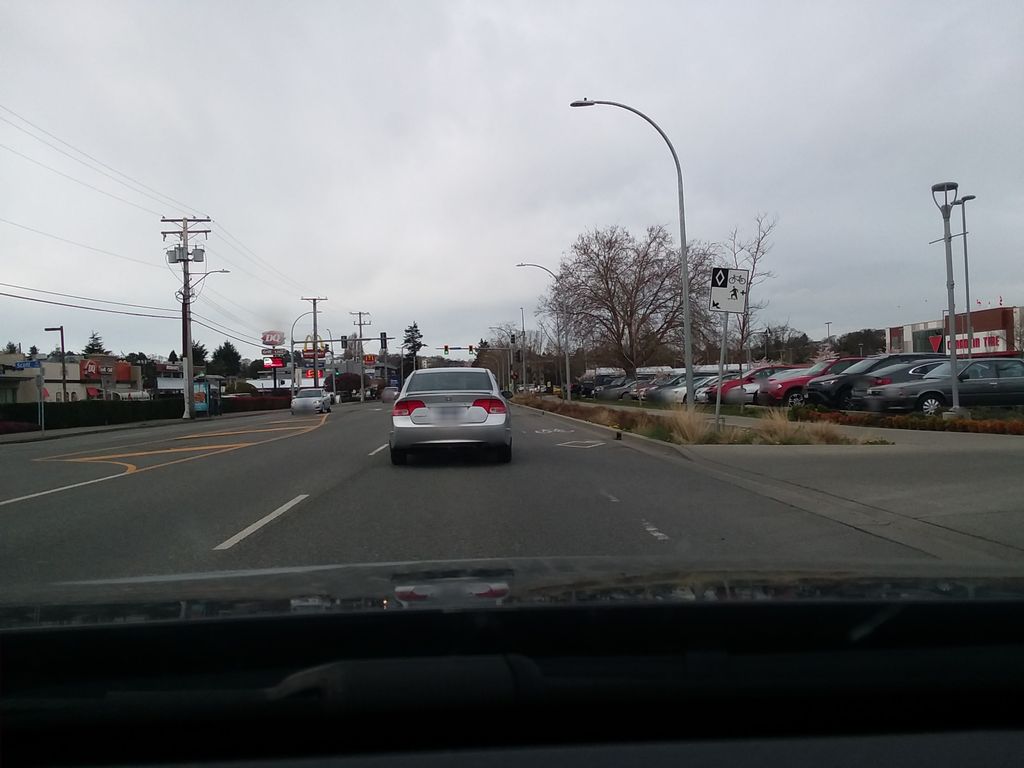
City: victoria